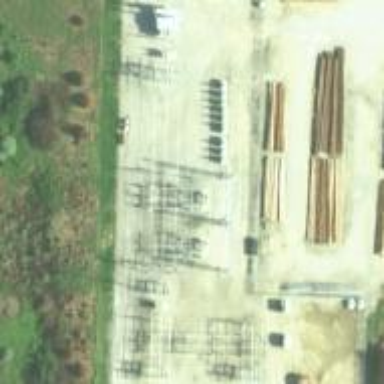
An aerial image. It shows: Outdoor distribution-level power substation enclosed by fence.